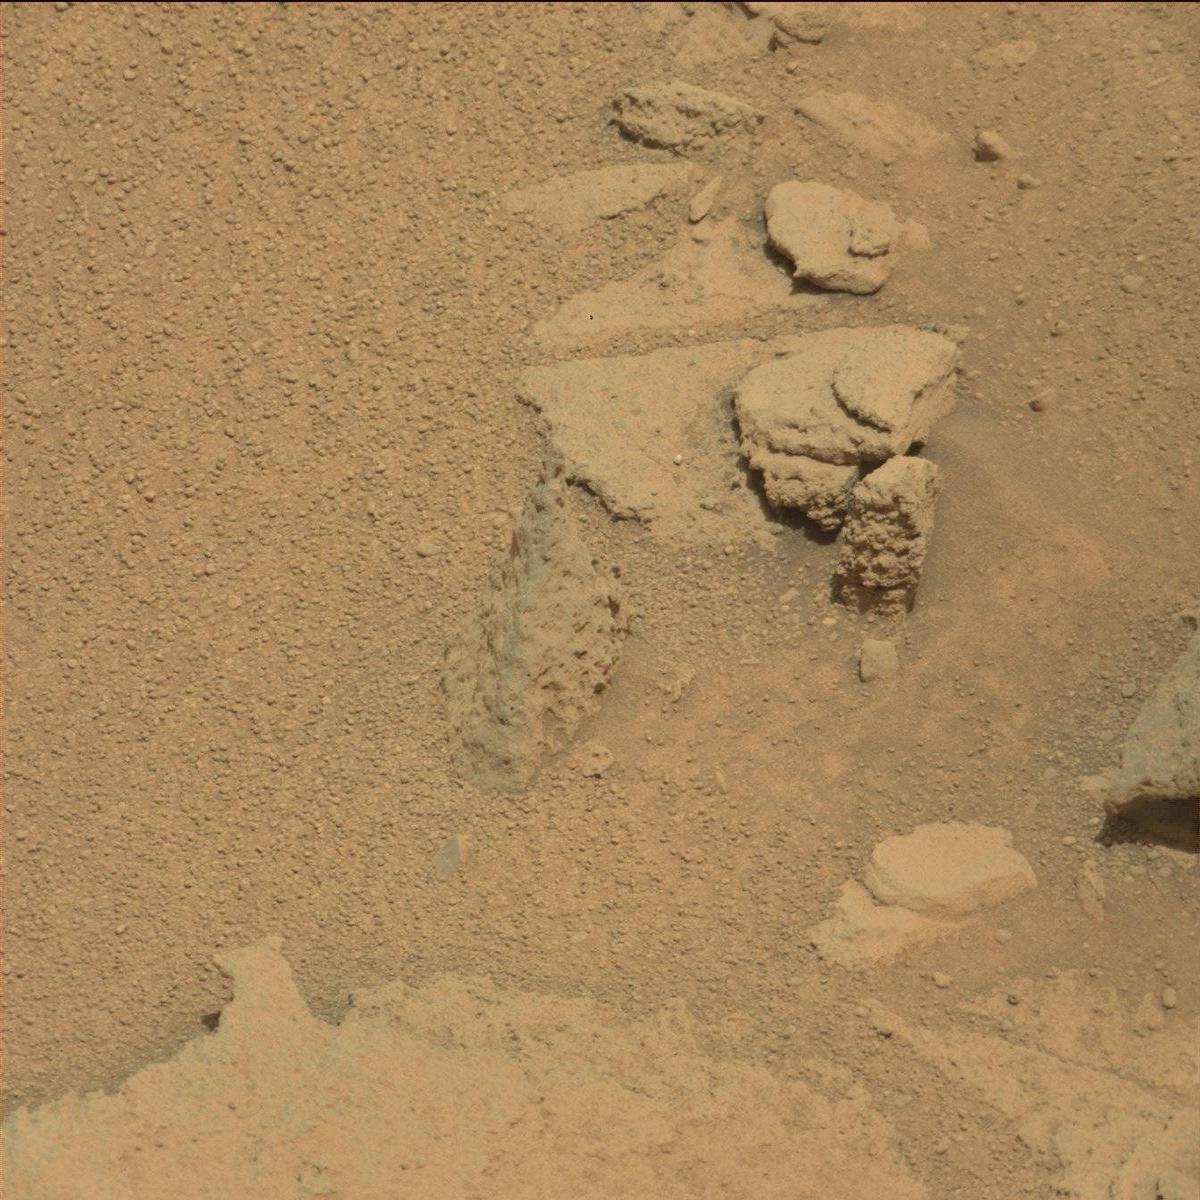
Terrain classes present: Bedrock, Rock, Sand / Soil